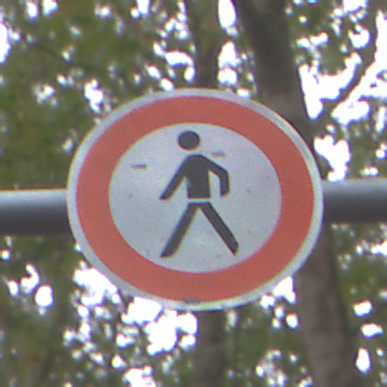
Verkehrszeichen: VerbotFussgaenger
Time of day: MorningAfternoon
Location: Outdoor (Urban)
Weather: Overcast
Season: NotSpecified
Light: Natural